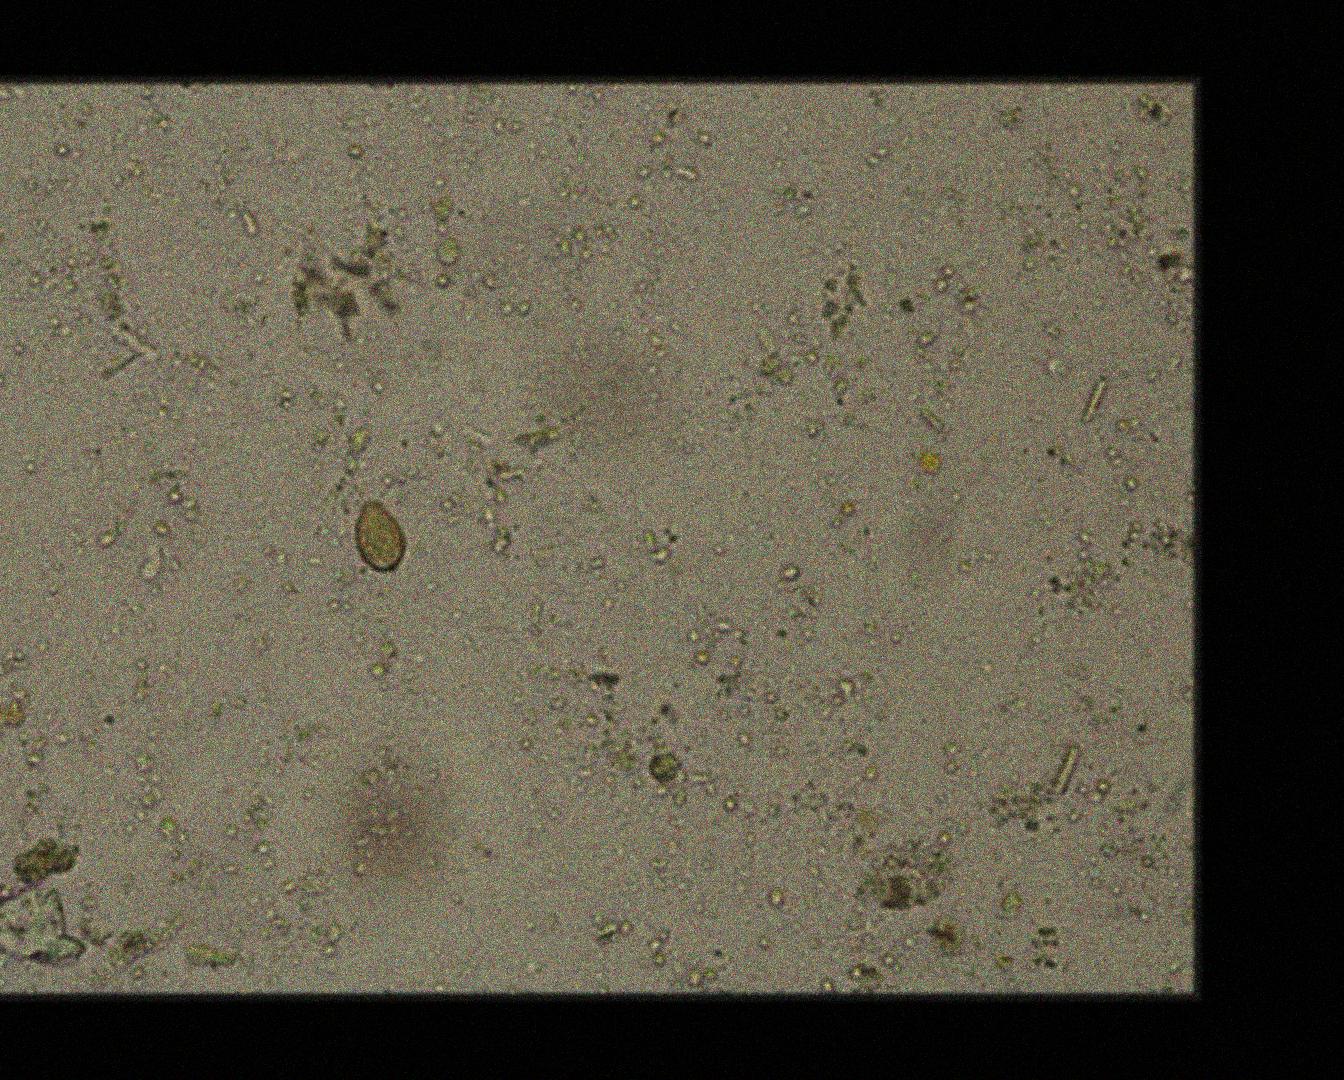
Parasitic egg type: Opisthorchis viverrine